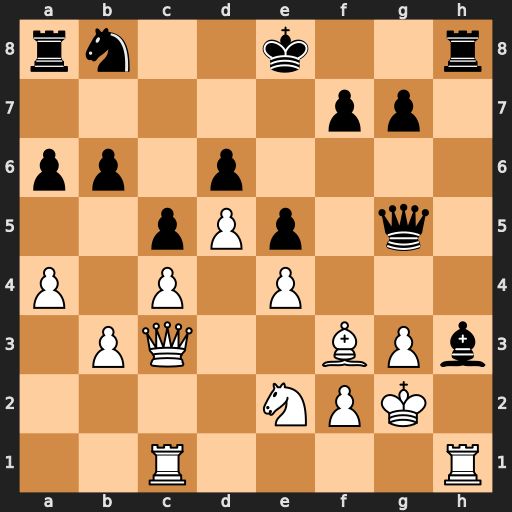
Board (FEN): rn2k2r/5pp1/pp1p4/2pPp1q1/P1P1P3/1PQ2BPb/4NPK1/2R4R
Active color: w
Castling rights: kq
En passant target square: -
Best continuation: Rxh3 Rxh3 Kxh3